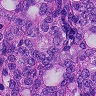
Metastatic tissue present: yes